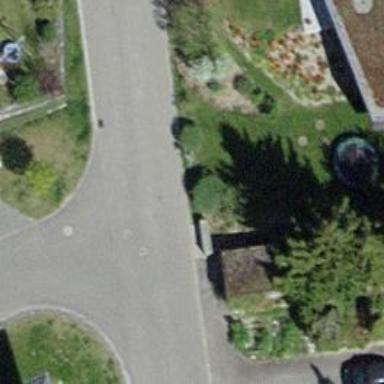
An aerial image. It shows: Residential road with asphalt surface.